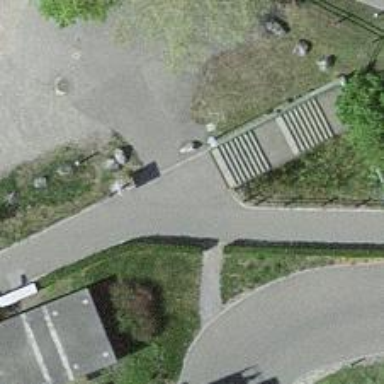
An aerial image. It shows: Concrete footway.